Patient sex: M
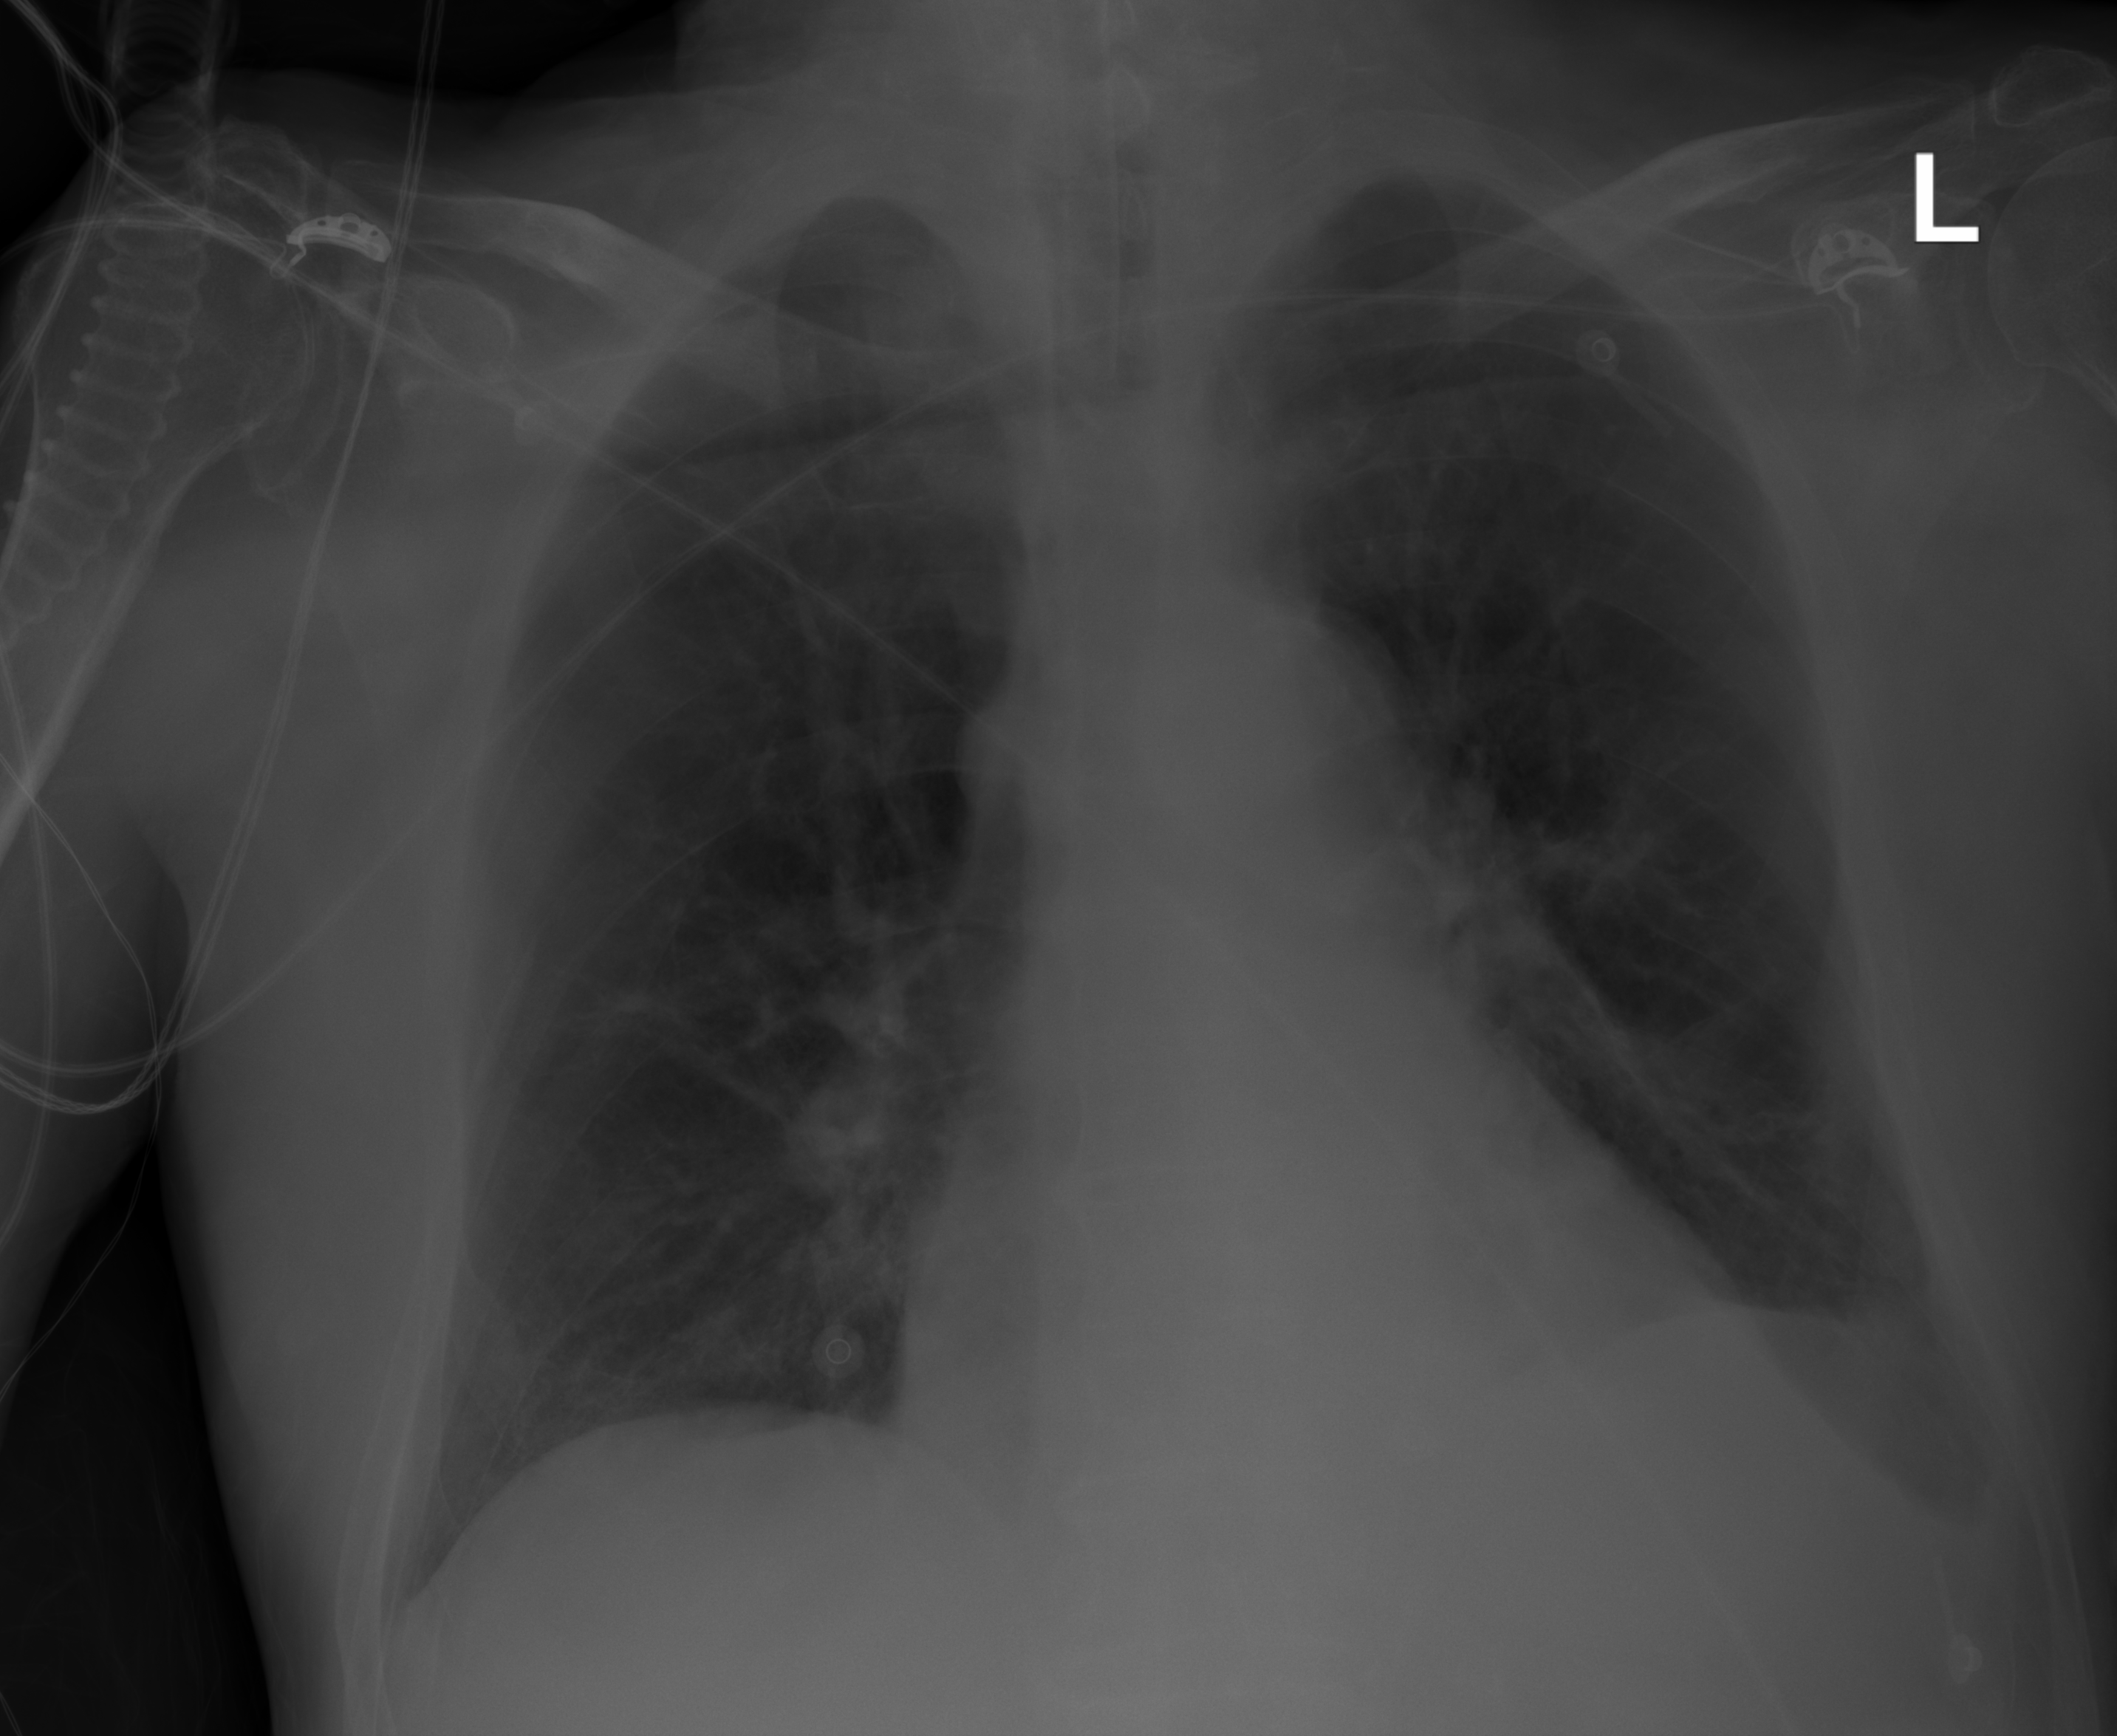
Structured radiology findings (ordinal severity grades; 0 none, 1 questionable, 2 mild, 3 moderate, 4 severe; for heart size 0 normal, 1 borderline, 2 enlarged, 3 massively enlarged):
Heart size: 0
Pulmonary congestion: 0
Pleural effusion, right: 0
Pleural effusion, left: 0
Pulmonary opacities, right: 0
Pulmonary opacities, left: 0
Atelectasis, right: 1
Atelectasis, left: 1